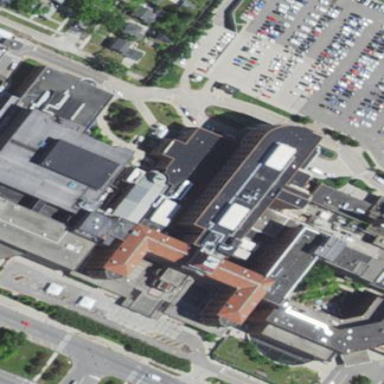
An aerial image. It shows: Hospital building.